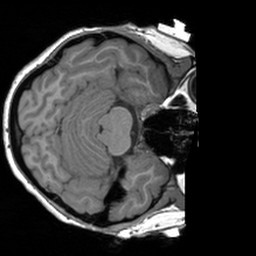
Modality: T1w
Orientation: axial
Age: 21
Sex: female
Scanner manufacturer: siemens
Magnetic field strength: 3 T
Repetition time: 1.9 s
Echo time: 0.00226 s